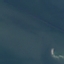
Land use / land cover: SeaLake